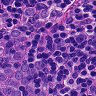
Metastatic tissue present: yes